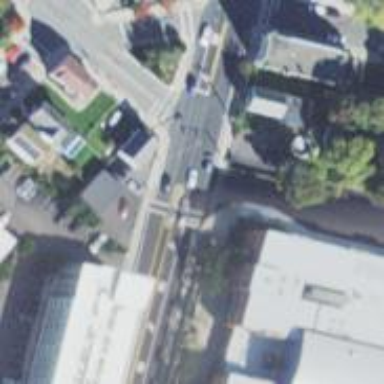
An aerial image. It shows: Marked road crossing.